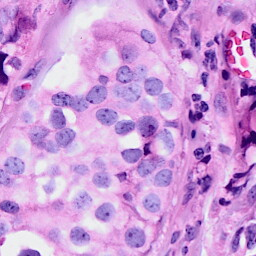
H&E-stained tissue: Breast